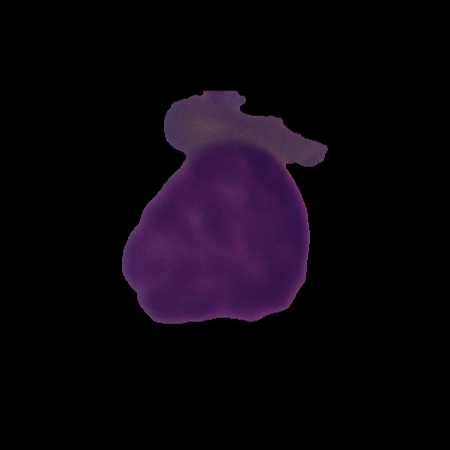
Label: cancer